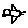
Label: bird